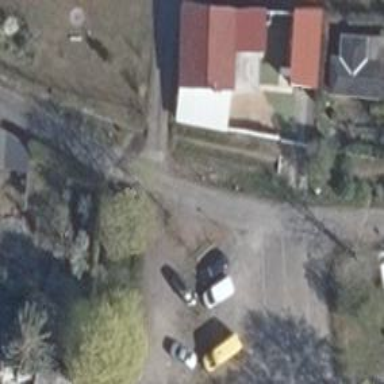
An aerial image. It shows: Residential road with asphalt surface.